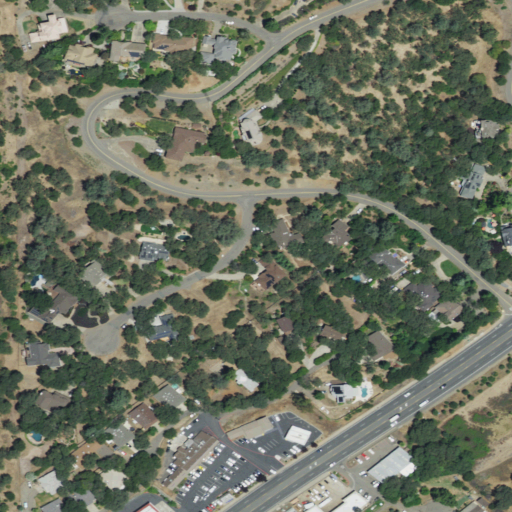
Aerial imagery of cape in California named Bridge Point containing open development, low intensity development, deciduous forest, grassland, shrub, medium intensity development, high intensity development, and evergreen forest